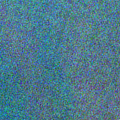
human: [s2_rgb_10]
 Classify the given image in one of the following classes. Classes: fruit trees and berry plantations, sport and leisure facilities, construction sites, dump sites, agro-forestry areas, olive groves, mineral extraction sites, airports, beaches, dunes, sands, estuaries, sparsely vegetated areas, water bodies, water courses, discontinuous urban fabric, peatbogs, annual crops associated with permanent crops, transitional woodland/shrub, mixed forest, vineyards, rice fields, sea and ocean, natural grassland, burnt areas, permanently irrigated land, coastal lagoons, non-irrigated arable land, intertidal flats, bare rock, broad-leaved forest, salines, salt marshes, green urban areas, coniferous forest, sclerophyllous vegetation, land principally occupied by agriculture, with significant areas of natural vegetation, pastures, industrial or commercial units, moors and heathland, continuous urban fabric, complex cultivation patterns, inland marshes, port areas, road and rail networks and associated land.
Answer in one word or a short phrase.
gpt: sea and ocean